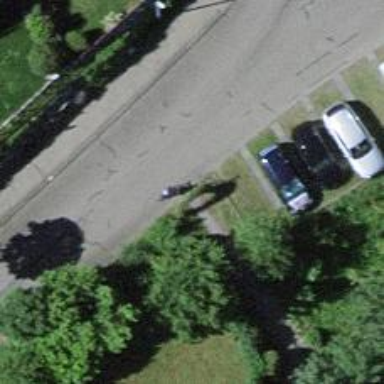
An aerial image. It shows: Kerb serving as barrier.